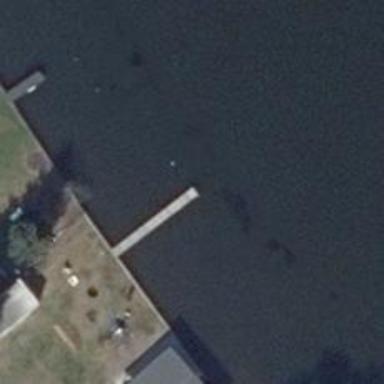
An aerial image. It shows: Man-made pier.